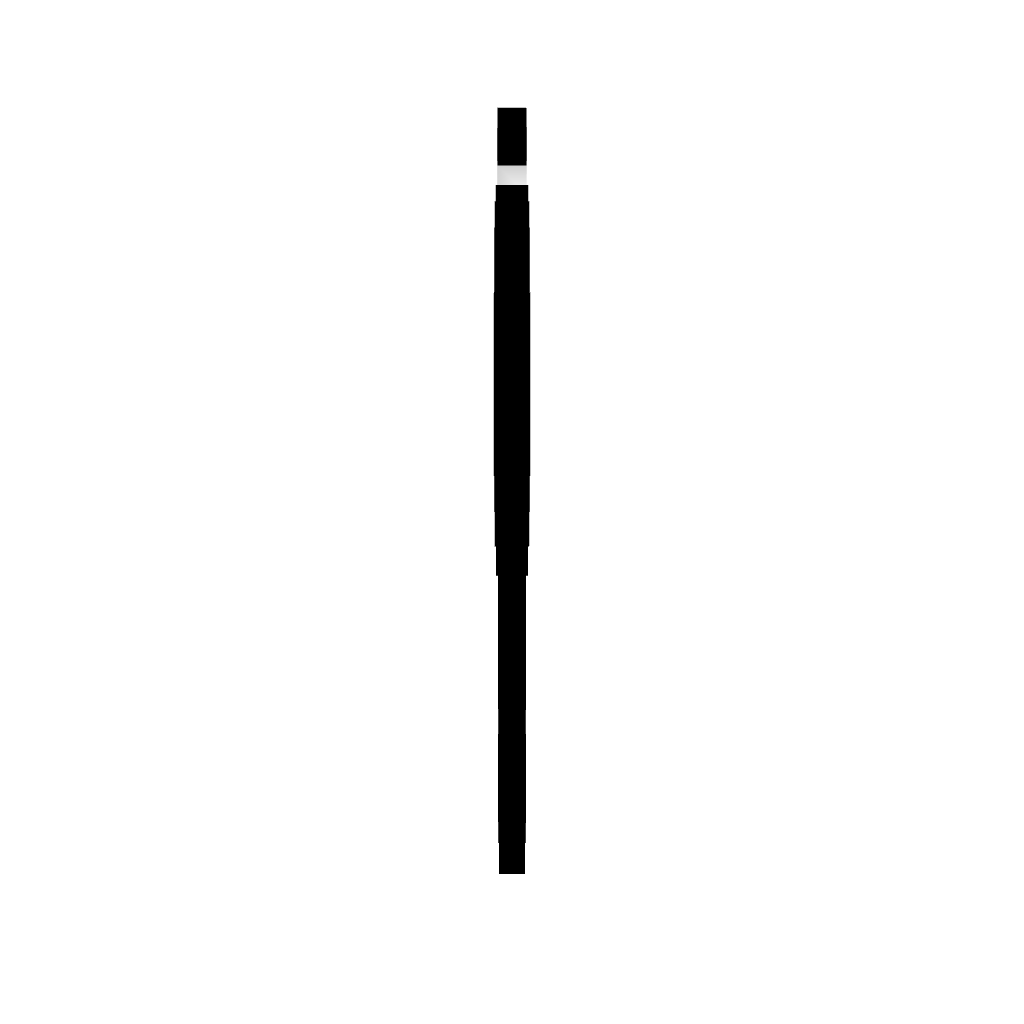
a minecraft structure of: Yoshi high quality